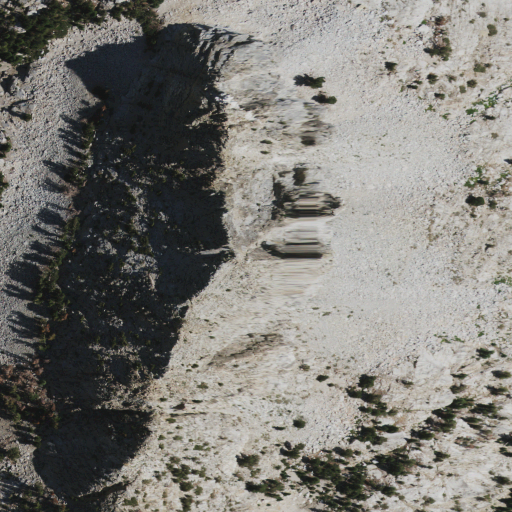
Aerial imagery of mountain in California named Crystal Crag containing shrub, barren land, and evergreen forest